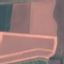
Land use / land cover class: AnnualCrop